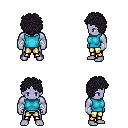
a pixel art fantasy rpg character, male body template, dark elf, purple skin, teal sleeveless shirt, gold greaves, raven curly afro hairstyle, white cloth bandages, four views (front, back, left, right), 2x2 character sprite sheet, small pixel art, hard edges, no anti-aliasing